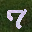
Label: 7